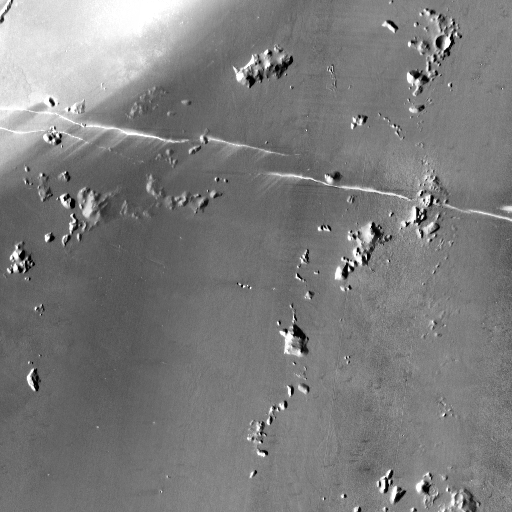
Crater classes present: Background, Other